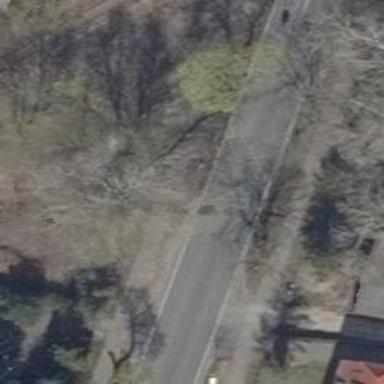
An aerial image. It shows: Asphalt road classified as primary highway.